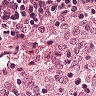
Metastatic tissue present: no